Current action and preconditions to check: trajectory_clear

Your task: For each precondition in the list above, predict whether it will hold at this action.

Consider the current scene as observed from the mobile robot's camera, and analyze the predicted future states of all dynamic agents (e.g., people, animals, vehicles, or any moving entities) within the NEXT SECOND.

IMPORTANT: Only answer "very likely" if you are absolutely certain—based on strong, clear evidence—that a dynamic agent will violate the precondition in the predicted future state. Do NOT answer "very likely" for unlikely, ambiguous, or low-probability risks.

Ask yourself for each precondition: Is there a high probability, with clear and convincing evidence, that the predicted future states of any dynamic agent will interfere with the predicted future state of the currently executing action within the NEXT SECOND, causing that precondition to fail?

Assess the risk level based on these predictions. Use "likely" or "very likely" if motions create a clear risk of interference.

Use "neutral" or "improbable" if agents are nearby but their predicted paths are clearly diverging or non-conflicting.

Failure Risk Categories: "very improbable", "improbable", "neutral", "likely", "very likely"

Answer Format: Output ONLY the probability_of_failure value from these categories: "very improbable", "improbable", "neutral", "likely", "very likely"

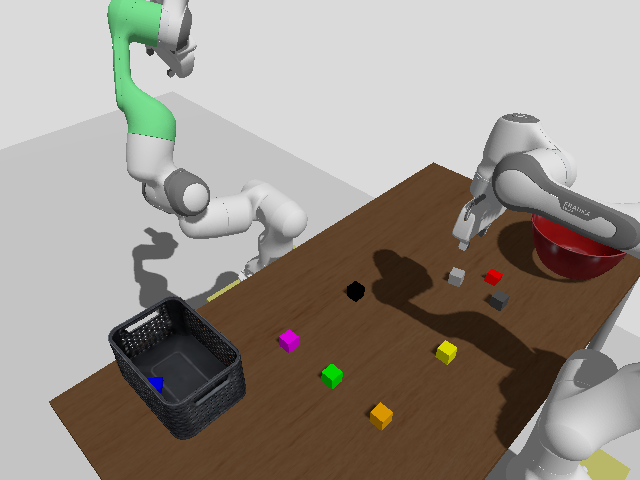

Answer: very improbable